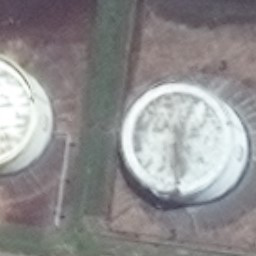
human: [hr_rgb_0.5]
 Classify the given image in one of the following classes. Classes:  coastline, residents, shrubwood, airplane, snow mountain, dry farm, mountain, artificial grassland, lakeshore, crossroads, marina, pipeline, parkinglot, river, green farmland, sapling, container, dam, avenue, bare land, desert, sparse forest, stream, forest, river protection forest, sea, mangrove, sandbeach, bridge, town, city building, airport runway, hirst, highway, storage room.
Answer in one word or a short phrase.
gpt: storage room